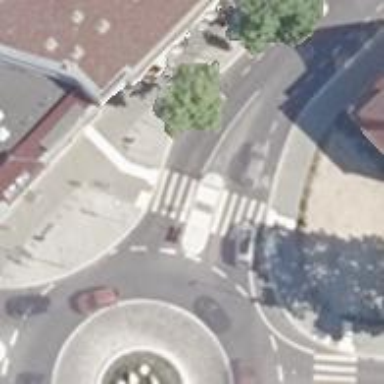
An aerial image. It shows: Uncontrolled zebra crossing with pedestrian island.